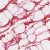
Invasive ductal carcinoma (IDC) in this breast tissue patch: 0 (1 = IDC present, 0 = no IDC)